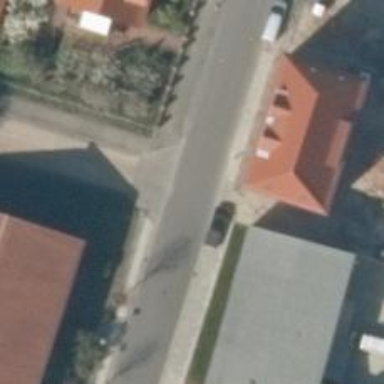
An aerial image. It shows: Residential road with sidewalks on both sides.